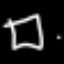
Label: square